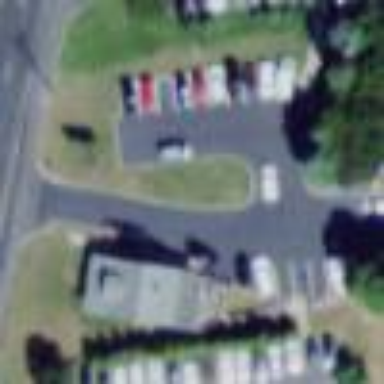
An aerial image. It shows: Car rental service.